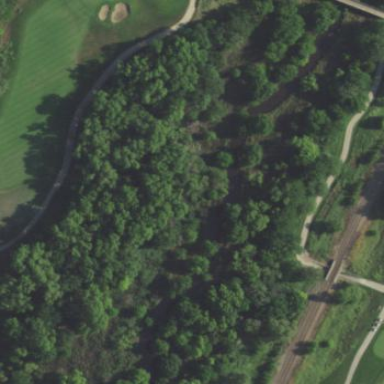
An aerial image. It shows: Rough grassy area used for golf.